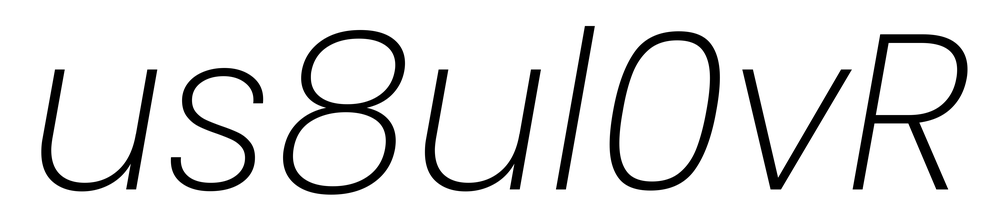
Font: Poppins-ExtraLightItalic